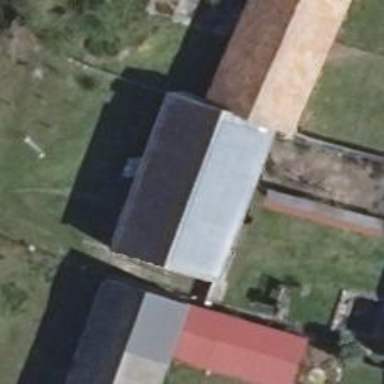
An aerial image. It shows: Building with gabled roof oriented along its length.